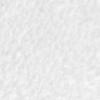
Label: no_change